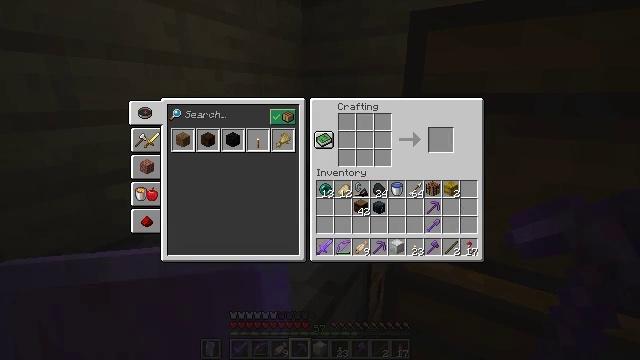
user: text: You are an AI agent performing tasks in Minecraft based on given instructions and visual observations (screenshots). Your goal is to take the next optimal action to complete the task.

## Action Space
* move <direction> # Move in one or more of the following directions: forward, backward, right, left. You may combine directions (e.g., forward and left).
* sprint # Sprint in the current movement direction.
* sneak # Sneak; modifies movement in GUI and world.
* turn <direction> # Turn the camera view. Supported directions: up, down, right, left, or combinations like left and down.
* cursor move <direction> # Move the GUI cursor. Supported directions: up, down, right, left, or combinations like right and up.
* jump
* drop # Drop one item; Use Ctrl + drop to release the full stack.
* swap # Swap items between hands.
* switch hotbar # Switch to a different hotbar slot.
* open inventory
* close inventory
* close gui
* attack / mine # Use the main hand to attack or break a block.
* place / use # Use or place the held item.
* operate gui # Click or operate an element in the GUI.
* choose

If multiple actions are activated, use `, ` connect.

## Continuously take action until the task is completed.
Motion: motion action
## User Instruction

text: craft item white shulker box
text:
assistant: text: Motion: no_op